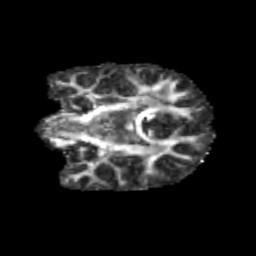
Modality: FA
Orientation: coronal
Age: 9
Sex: male
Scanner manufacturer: siemens
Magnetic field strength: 3 T
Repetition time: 3.8 s
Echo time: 0.07 s